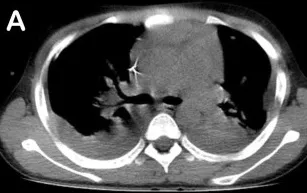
(A) Hilar lymphadenomegaly associated with segmental compressive atelectasis on the left side.
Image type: radiology (ct)